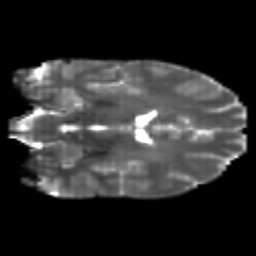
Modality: T2w
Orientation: coronal
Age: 20
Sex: male
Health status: healthy
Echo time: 0.074 s